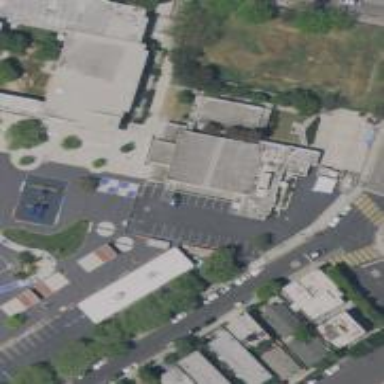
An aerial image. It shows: School building.